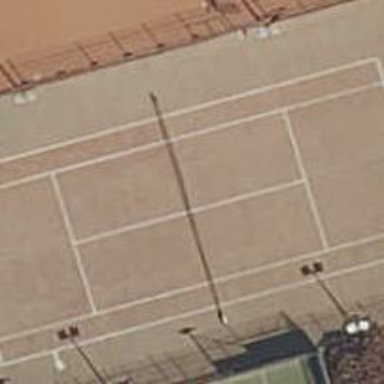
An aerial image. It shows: Tennis court in leisure pitch.